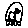
Label: car